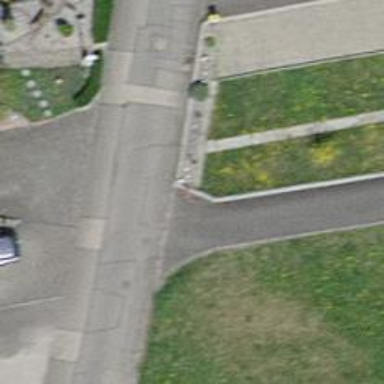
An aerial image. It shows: Smoothly paved residential road.